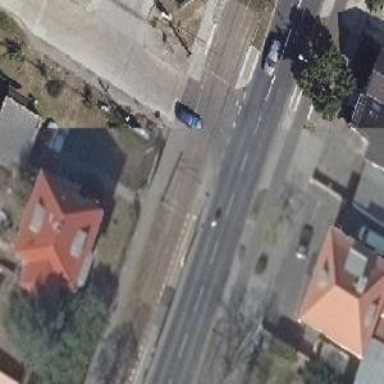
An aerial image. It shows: Tram crossing on the railway.